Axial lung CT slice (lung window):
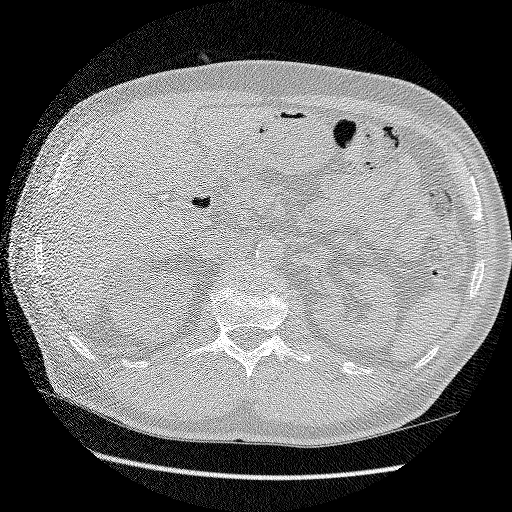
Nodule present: no